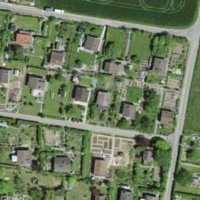
EUNIS habitat code: 53
Species observed at this site:
Equisetum arvense
Cydonia oblonga